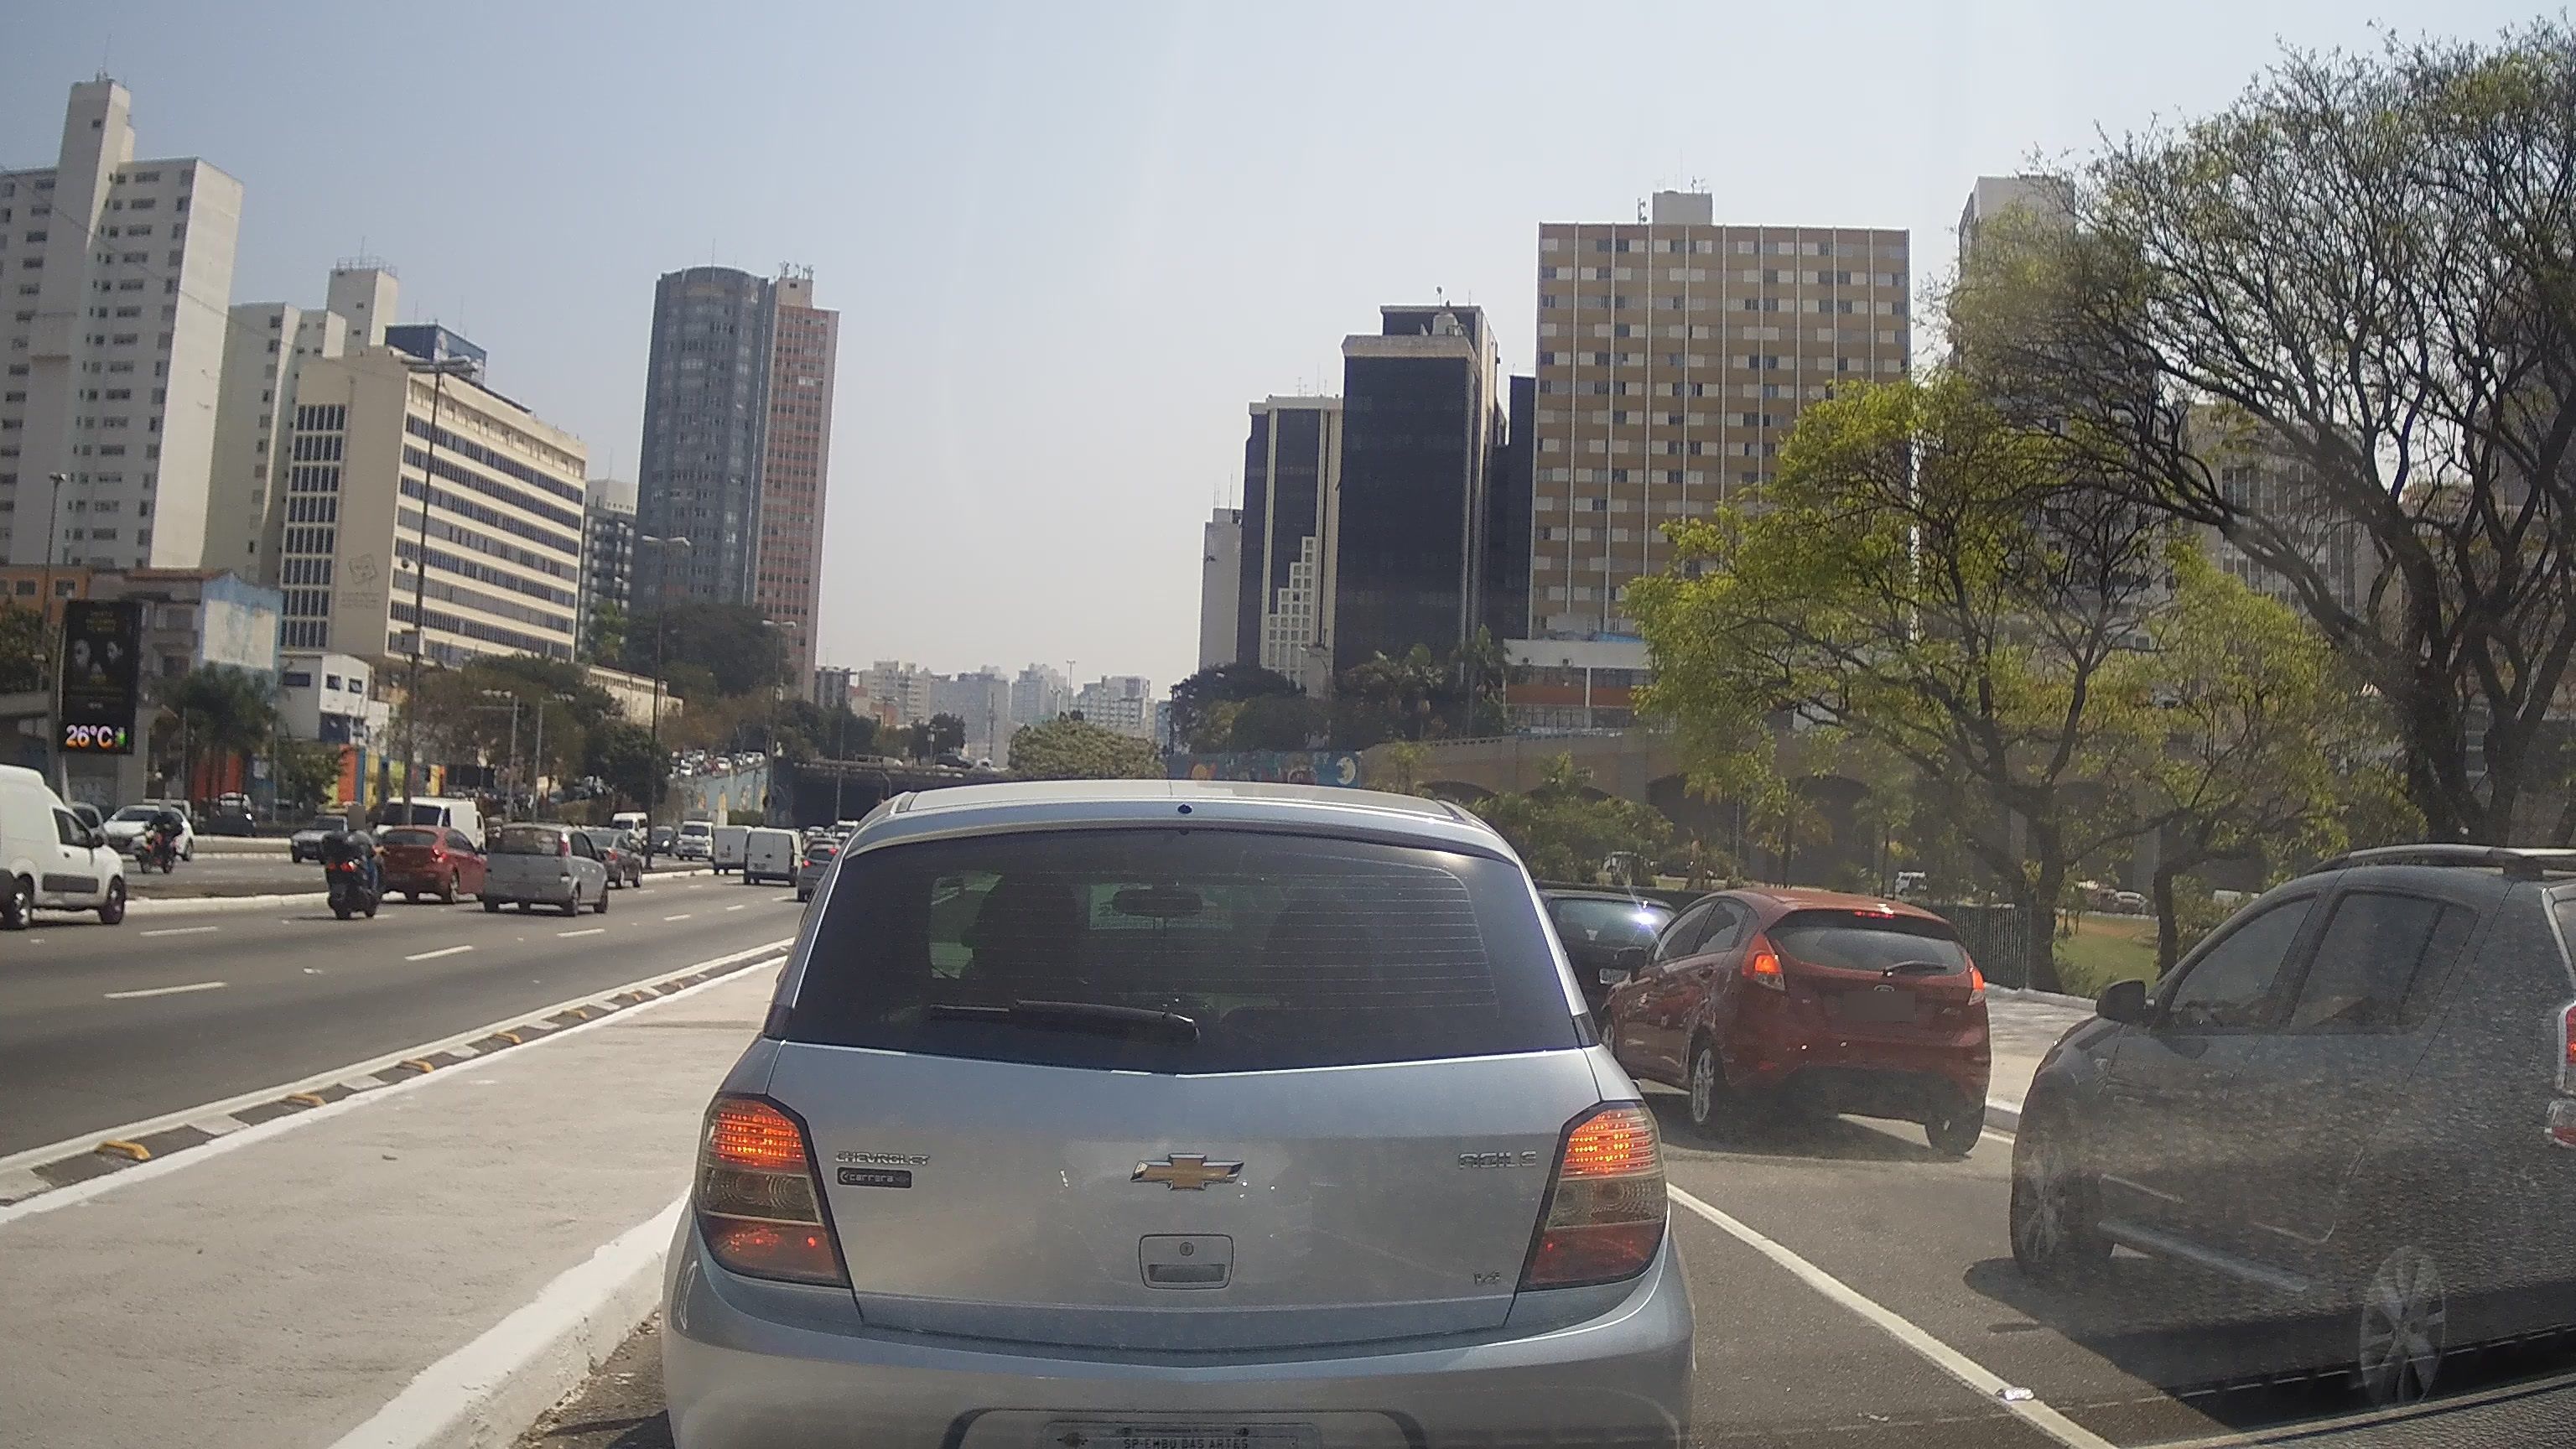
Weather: clear
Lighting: day
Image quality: good
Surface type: driving surface
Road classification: trunk_link
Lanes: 2
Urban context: urban centre
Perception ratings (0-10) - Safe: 1.36, Lively: 7.89, Beautiful: 5.41, Boring: 1.63, Depressing: 3.2, Wealthy: 7.94